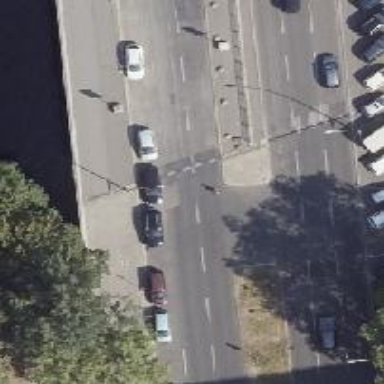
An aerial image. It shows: Primary highway bridge with dual carriageway. The surface of the asphalt sidewalk on the right side.